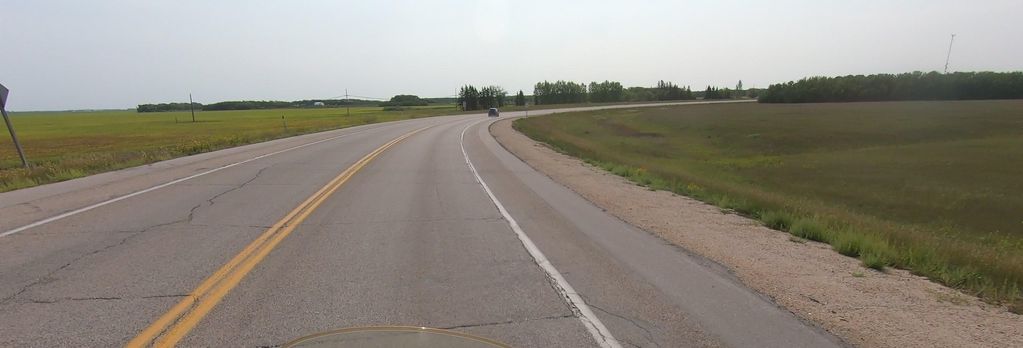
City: winnipeg